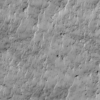
Label: not_dusty